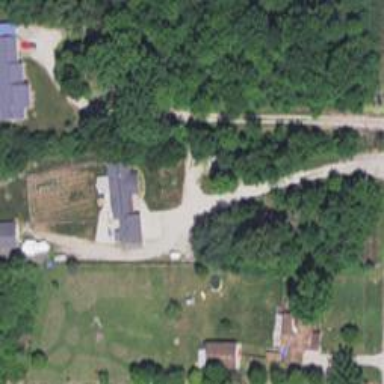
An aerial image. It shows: Driveway.